Interaction volume radius: 10 \u00c5
Interaction volume height: 20 \u00c5
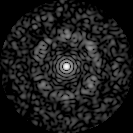
Disorder parameter: 0.7753